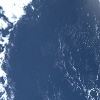
Label: water